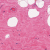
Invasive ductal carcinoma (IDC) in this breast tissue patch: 0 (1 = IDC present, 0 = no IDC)